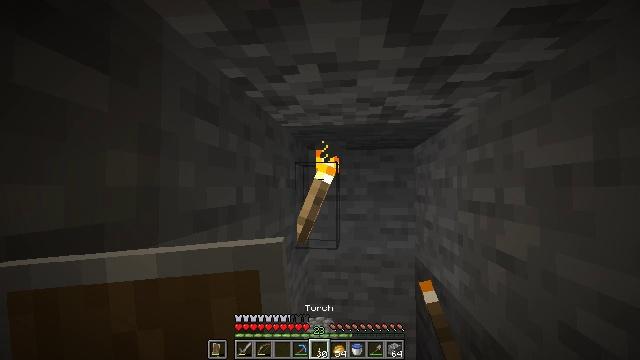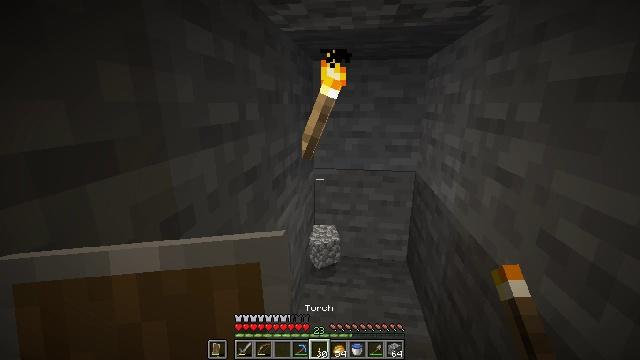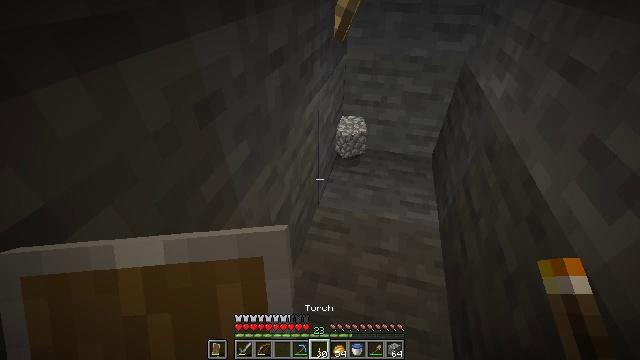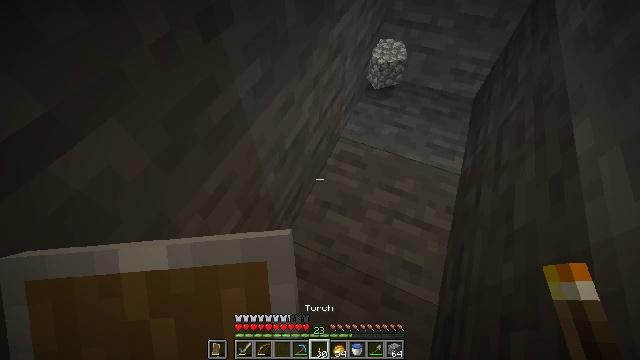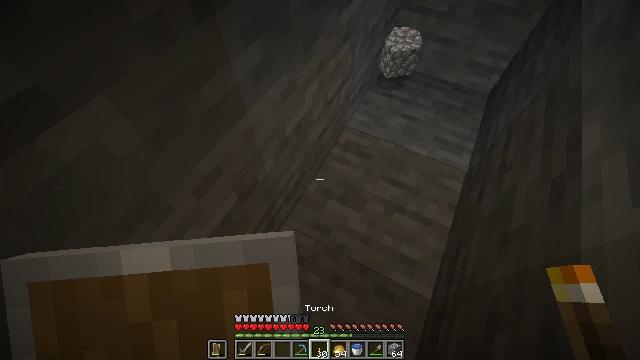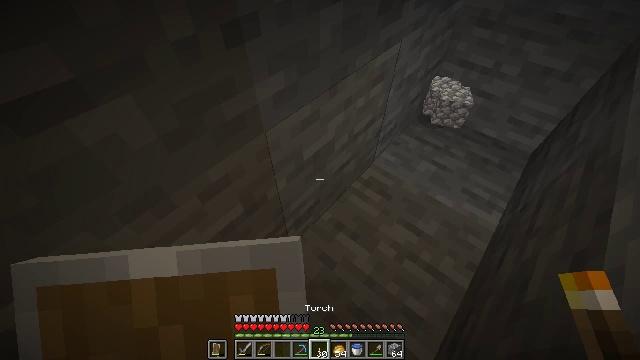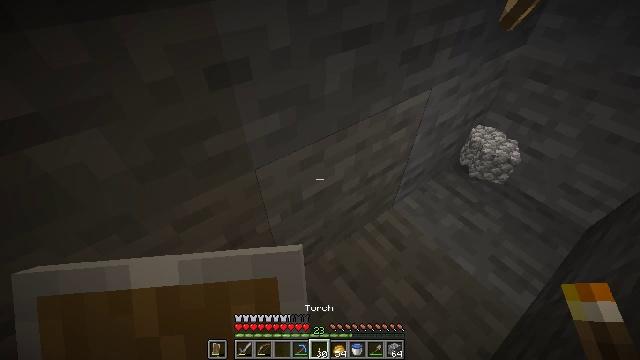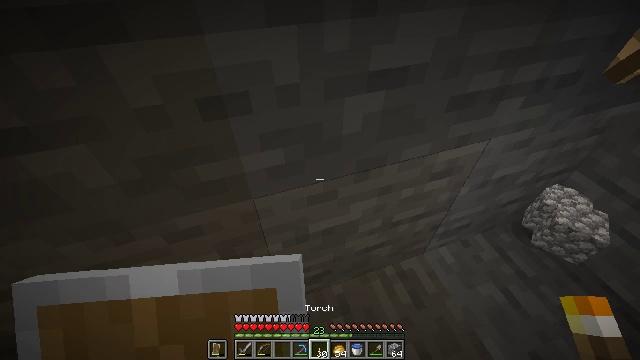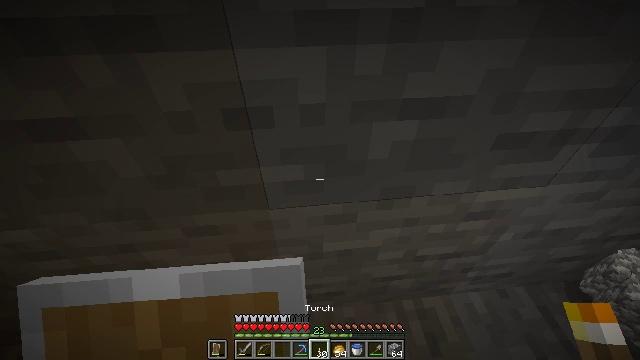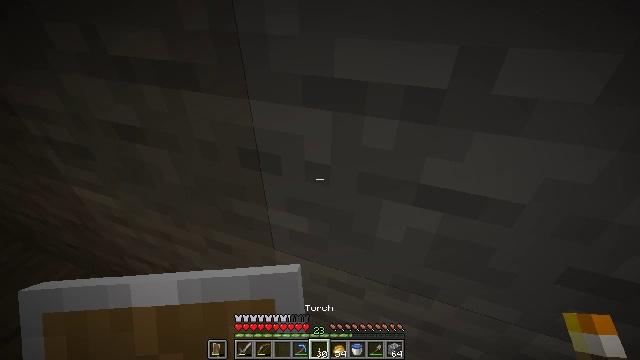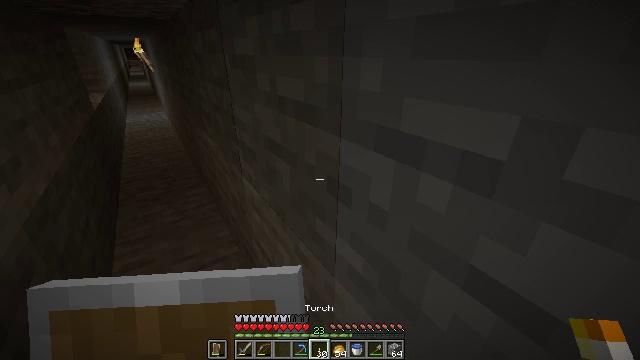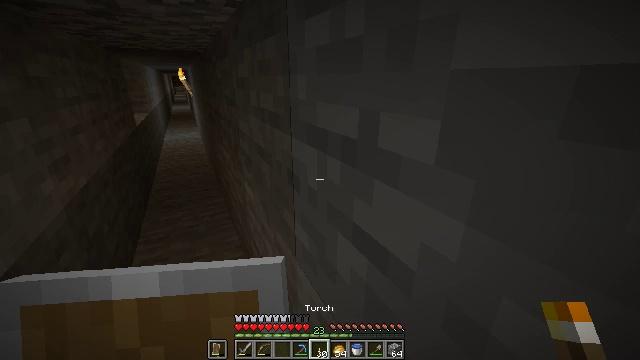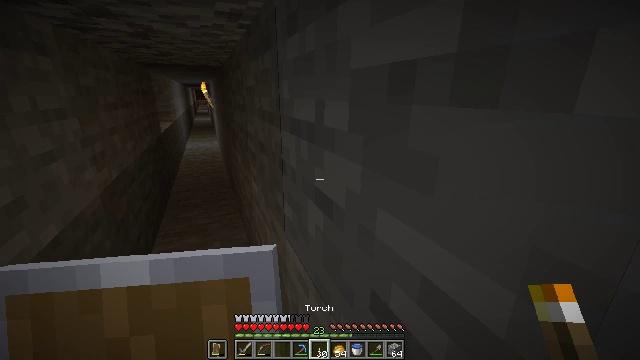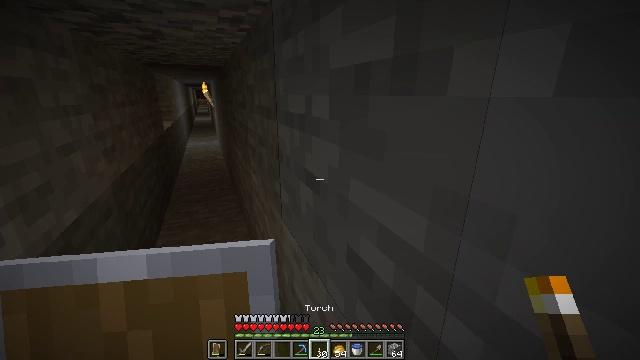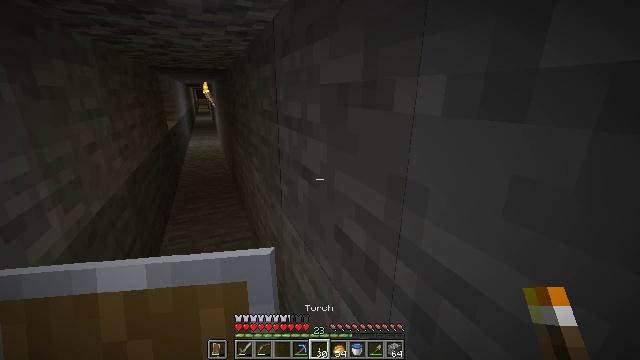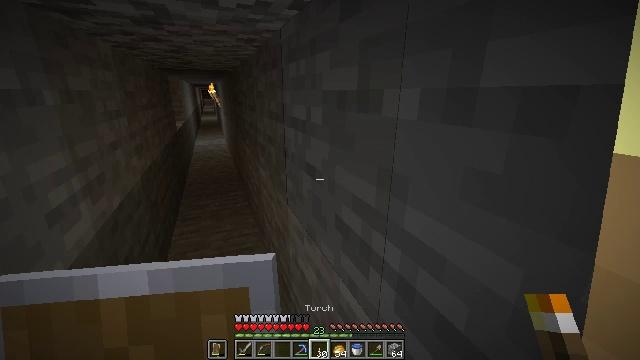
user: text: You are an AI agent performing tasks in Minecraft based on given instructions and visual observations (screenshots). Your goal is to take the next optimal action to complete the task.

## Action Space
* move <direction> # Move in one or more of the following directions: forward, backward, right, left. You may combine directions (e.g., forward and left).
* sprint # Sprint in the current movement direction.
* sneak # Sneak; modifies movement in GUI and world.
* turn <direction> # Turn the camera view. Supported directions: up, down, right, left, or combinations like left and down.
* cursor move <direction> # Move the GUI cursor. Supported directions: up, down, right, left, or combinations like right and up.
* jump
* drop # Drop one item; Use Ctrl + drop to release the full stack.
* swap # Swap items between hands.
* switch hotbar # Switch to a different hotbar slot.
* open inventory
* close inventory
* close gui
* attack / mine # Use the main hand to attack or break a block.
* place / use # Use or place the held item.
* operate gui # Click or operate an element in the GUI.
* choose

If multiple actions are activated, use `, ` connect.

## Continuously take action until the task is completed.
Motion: motion action
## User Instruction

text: Attack the dark oak trapdoor to remove it.
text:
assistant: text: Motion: turn left and down
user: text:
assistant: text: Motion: turn left and down
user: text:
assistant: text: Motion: move right, turn left and down
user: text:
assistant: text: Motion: move right, turn left and down
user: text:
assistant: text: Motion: move forward and move right, turn left and up
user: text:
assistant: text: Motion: move forward and move right, turn left and up
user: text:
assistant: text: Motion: move forward and move right, turn left
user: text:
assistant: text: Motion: move forward and move right, turn left and up
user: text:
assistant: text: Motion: move right, turn left and up
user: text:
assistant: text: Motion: move back and move right, turn left and up
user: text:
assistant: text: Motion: move back and move right, turn left and up
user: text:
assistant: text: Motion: move back, turn left and up
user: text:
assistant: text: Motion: move back
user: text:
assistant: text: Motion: move back
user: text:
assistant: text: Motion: move back
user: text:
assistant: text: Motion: turn left
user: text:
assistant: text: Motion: move left
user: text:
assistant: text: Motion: move left
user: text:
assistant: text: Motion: move left
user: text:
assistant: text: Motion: move left
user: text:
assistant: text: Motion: move left
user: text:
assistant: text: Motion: move left
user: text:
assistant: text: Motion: move left
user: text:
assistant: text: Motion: no_op
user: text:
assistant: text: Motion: no_op
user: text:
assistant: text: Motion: no_op
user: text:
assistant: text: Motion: no_op
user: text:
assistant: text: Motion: no_op
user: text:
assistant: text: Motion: no_op
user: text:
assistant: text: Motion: no_op